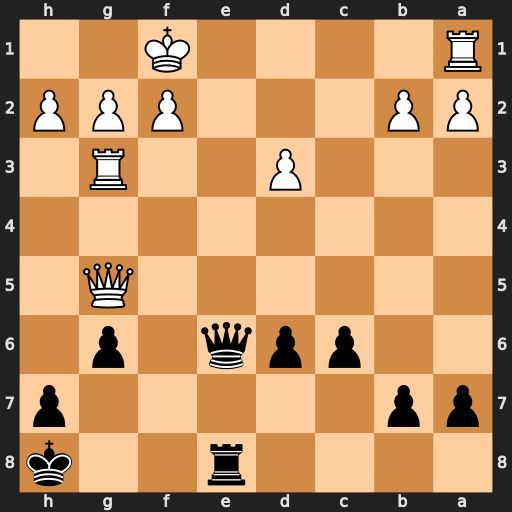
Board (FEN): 4r2k/pp5p/2ppq1p1/6Q1/8/3P2R1/PP3PPP/R4K2
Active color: b
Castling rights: -
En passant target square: -
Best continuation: Qe2+ Kg1 Qe1+ Rxe1 Rxe1#